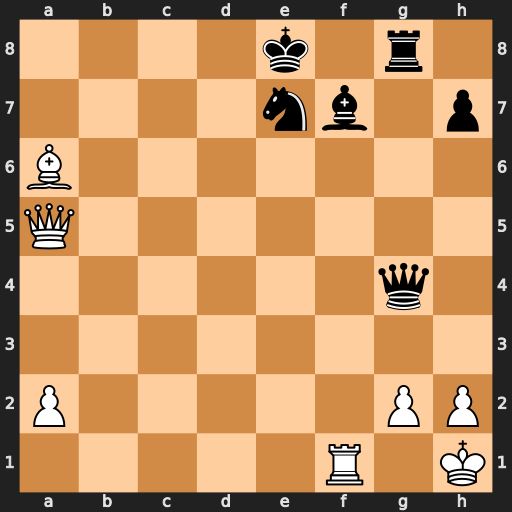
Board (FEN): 4k1r1/4nb1p/B7/Q7/6q1/8/P5PP/5R1K
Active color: w
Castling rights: -
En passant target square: -
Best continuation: Bb5+ Kf8 Qd8+ Kg7 Qxe7